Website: bh-photo
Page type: billing-address
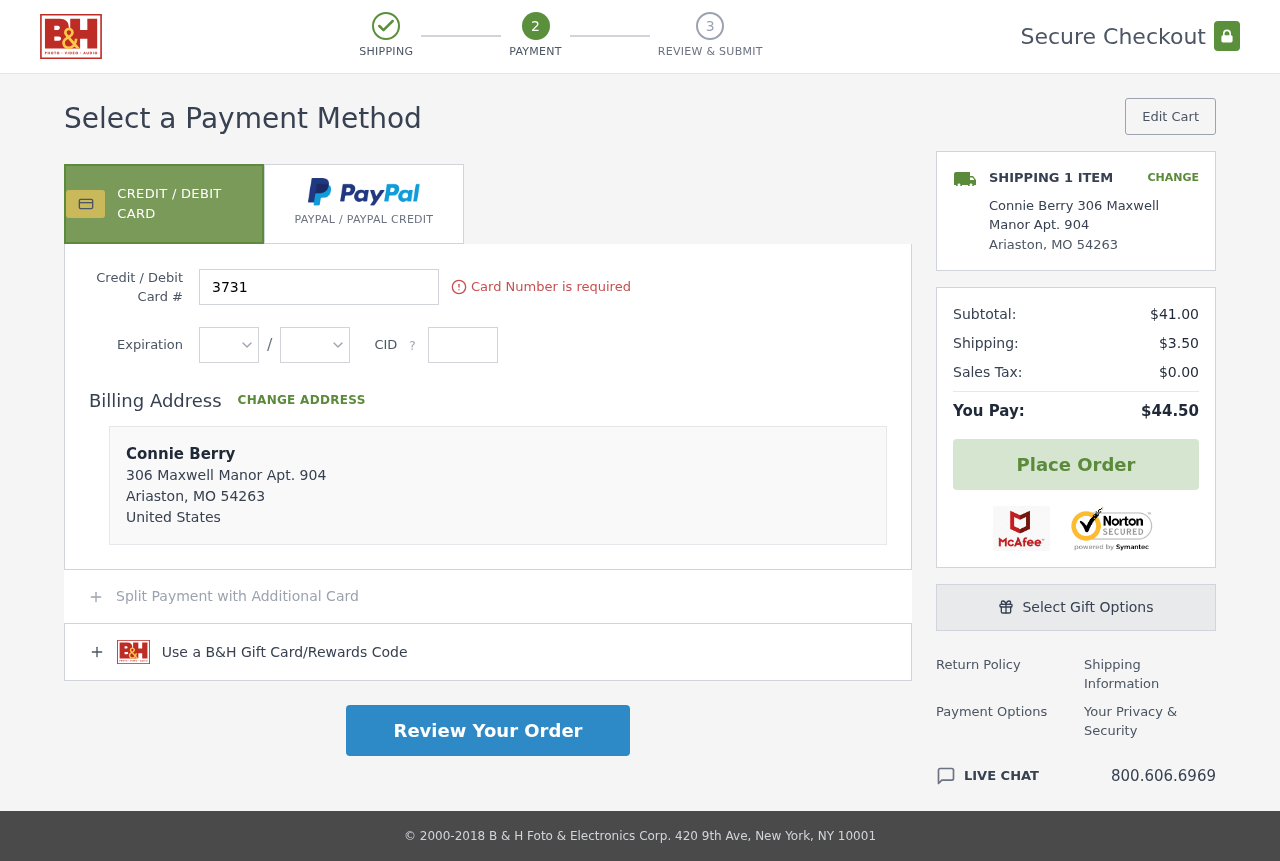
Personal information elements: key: PII_CARD_CVV
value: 9402
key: PII_CARD_EXPIRY_MONTH
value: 04
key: PII_CARD_EXPIRY_YEAR
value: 30
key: PII_CARD_NUMBER
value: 3731 8962 2009 520
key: PII_CITY
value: Ariaston
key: PII_COUNTRY
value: United States
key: PII_FULLNAME
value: Connie Berry
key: PII_FULLNAME2
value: Connie Berry
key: PII_POSTCODE
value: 54263
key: PII_STATE_ABBR
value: MO
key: PII_STREET
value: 306 Maxwell Manor Apt. 904
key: PII_POSTCODE_FULL
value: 54263
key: PII_POSTCODE_NUMERIC
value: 54263
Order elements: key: ORDER_NUM_ITEMS
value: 1
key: ORDER_SUBTOTAL
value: $41.00
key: ORDER_SHIPPING_COST
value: $3.50
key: ORDER_TAX
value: $0.00
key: ORDER_TOTAL
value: $44.50